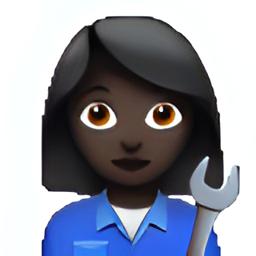
Name: female mechanic type 6
Emoji: 👩🏿‍🔧
Group: People & Body
Sub-group: person-role